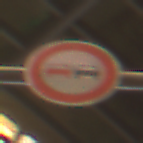
Verkehrszeichen: Ueberholverbot
Umgebung: Indoor, Urban
Tageszeit: NotSpecified
Wetter: NotSpecified
Licht: Artificial
Jahreszeit: NotSpecified
Kontrast: MediumContrast